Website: macys
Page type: billing-address
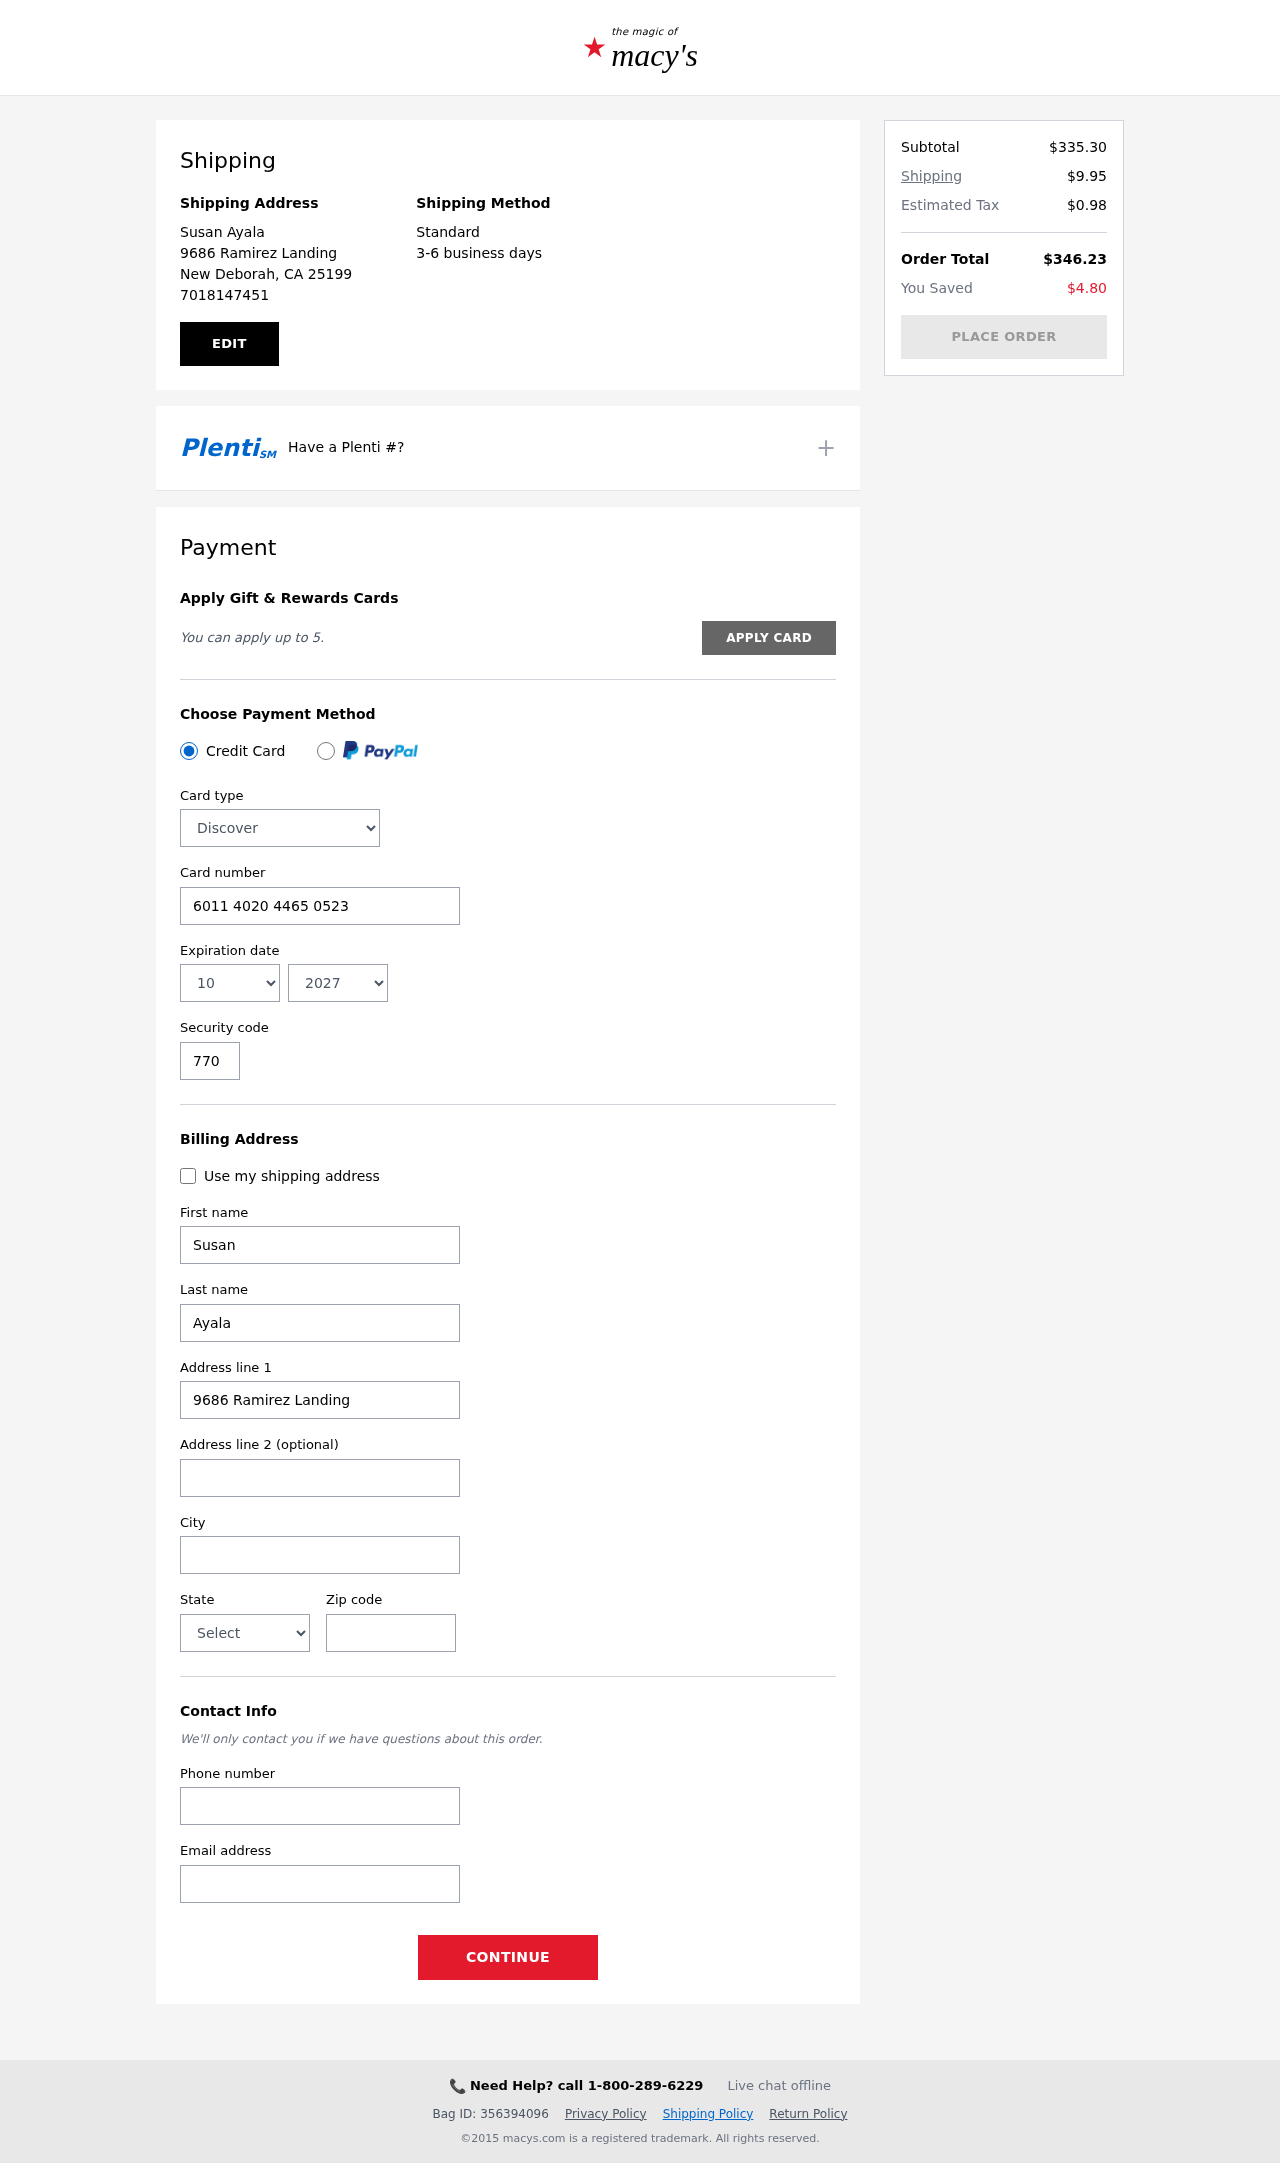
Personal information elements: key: PII_CARD_CVV
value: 770
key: PII_CARD_EXPIRY_MONTH
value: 10
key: PII_CARD_EXPIRY_YEAR
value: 27
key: PII_CARD_NUMBER
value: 6011 4020 4465 0523
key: PII_CARD_TYPE
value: Discover
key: PII_CITY
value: New Deborah
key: PII_CITY_STATE_ZIP
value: New Deborah, CA 25199
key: PII_EMAIL
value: sayala@yahoo.com
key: PII_FIRSTNAME
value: Susan
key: PII_FULLNAME
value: Susan Ayala
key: PII_LASTNAME
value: Ayala
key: PII_PHONE
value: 7018147451
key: PII_POSTCODE
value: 25199
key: PII_STATE
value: California
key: PII_STREET
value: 9686 Ramirez Landing
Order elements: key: ORDER_SUBTOTAL
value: $335.30
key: ORDER_SHIPPING_COST
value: $9.95
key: ORDER_TAX
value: $0.98
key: ORDER_TOTAL
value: $346.23
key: ORDER_SAVINGS
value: $4.80